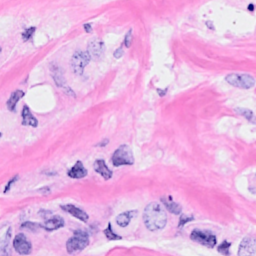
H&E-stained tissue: Breast